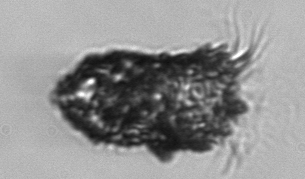
Label: Tintinnopsis